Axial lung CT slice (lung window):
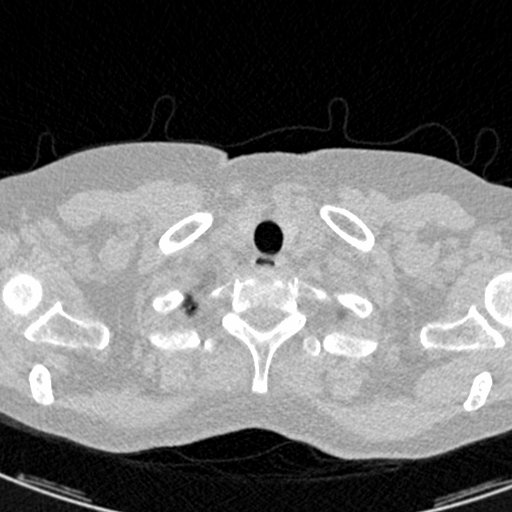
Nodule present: no